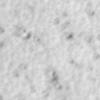
Label: no_change